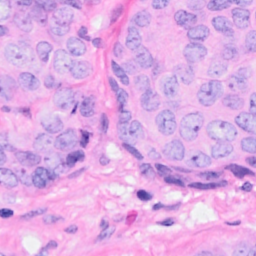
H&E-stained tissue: Breast